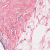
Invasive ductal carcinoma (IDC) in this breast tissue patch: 0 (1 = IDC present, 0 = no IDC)